Chest X-ray. View position: PA
Patient age: 24
Patient sex: F
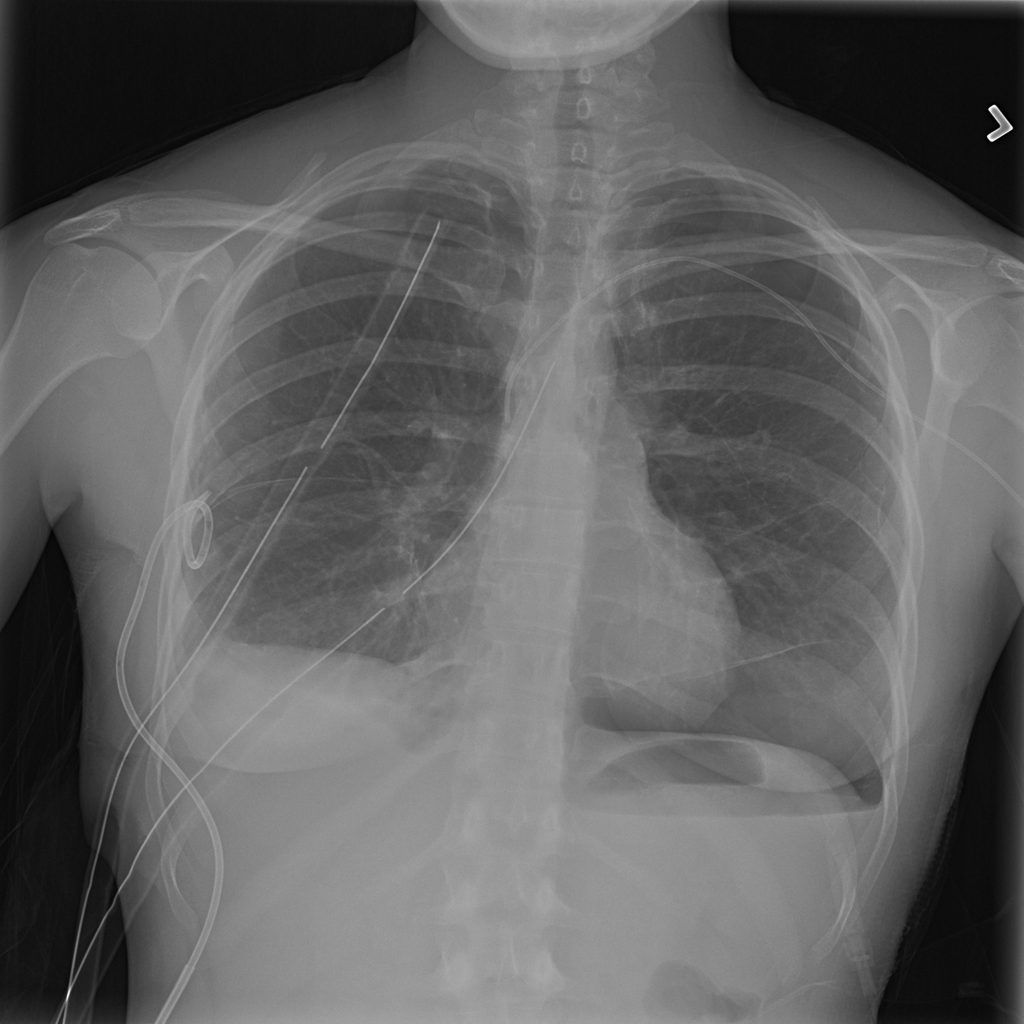
Finding: Pneumothorax